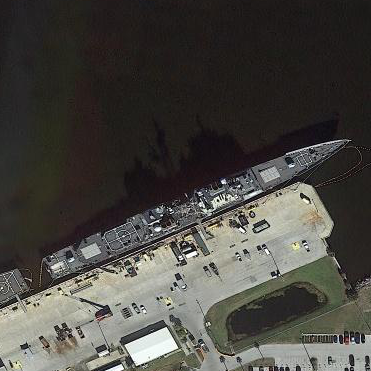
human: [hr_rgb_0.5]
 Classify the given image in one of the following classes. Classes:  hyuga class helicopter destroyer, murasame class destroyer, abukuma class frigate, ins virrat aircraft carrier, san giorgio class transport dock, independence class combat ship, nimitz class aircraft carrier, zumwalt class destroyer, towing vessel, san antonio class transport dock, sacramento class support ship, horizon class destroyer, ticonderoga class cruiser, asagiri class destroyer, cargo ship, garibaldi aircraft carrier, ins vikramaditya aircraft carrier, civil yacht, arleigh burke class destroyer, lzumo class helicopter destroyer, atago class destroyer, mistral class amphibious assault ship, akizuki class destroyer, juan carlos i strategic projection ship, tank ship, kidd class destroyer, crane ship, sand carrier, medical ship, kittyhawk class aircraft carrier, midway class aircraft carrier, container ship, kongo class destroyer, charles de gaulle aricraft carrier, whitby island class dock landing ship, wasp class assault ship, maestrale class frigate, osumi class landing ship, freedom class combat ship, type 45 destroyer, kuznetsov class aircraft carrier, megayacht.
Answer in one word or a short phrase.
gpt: Ticonderoga class cruiser